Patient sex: M
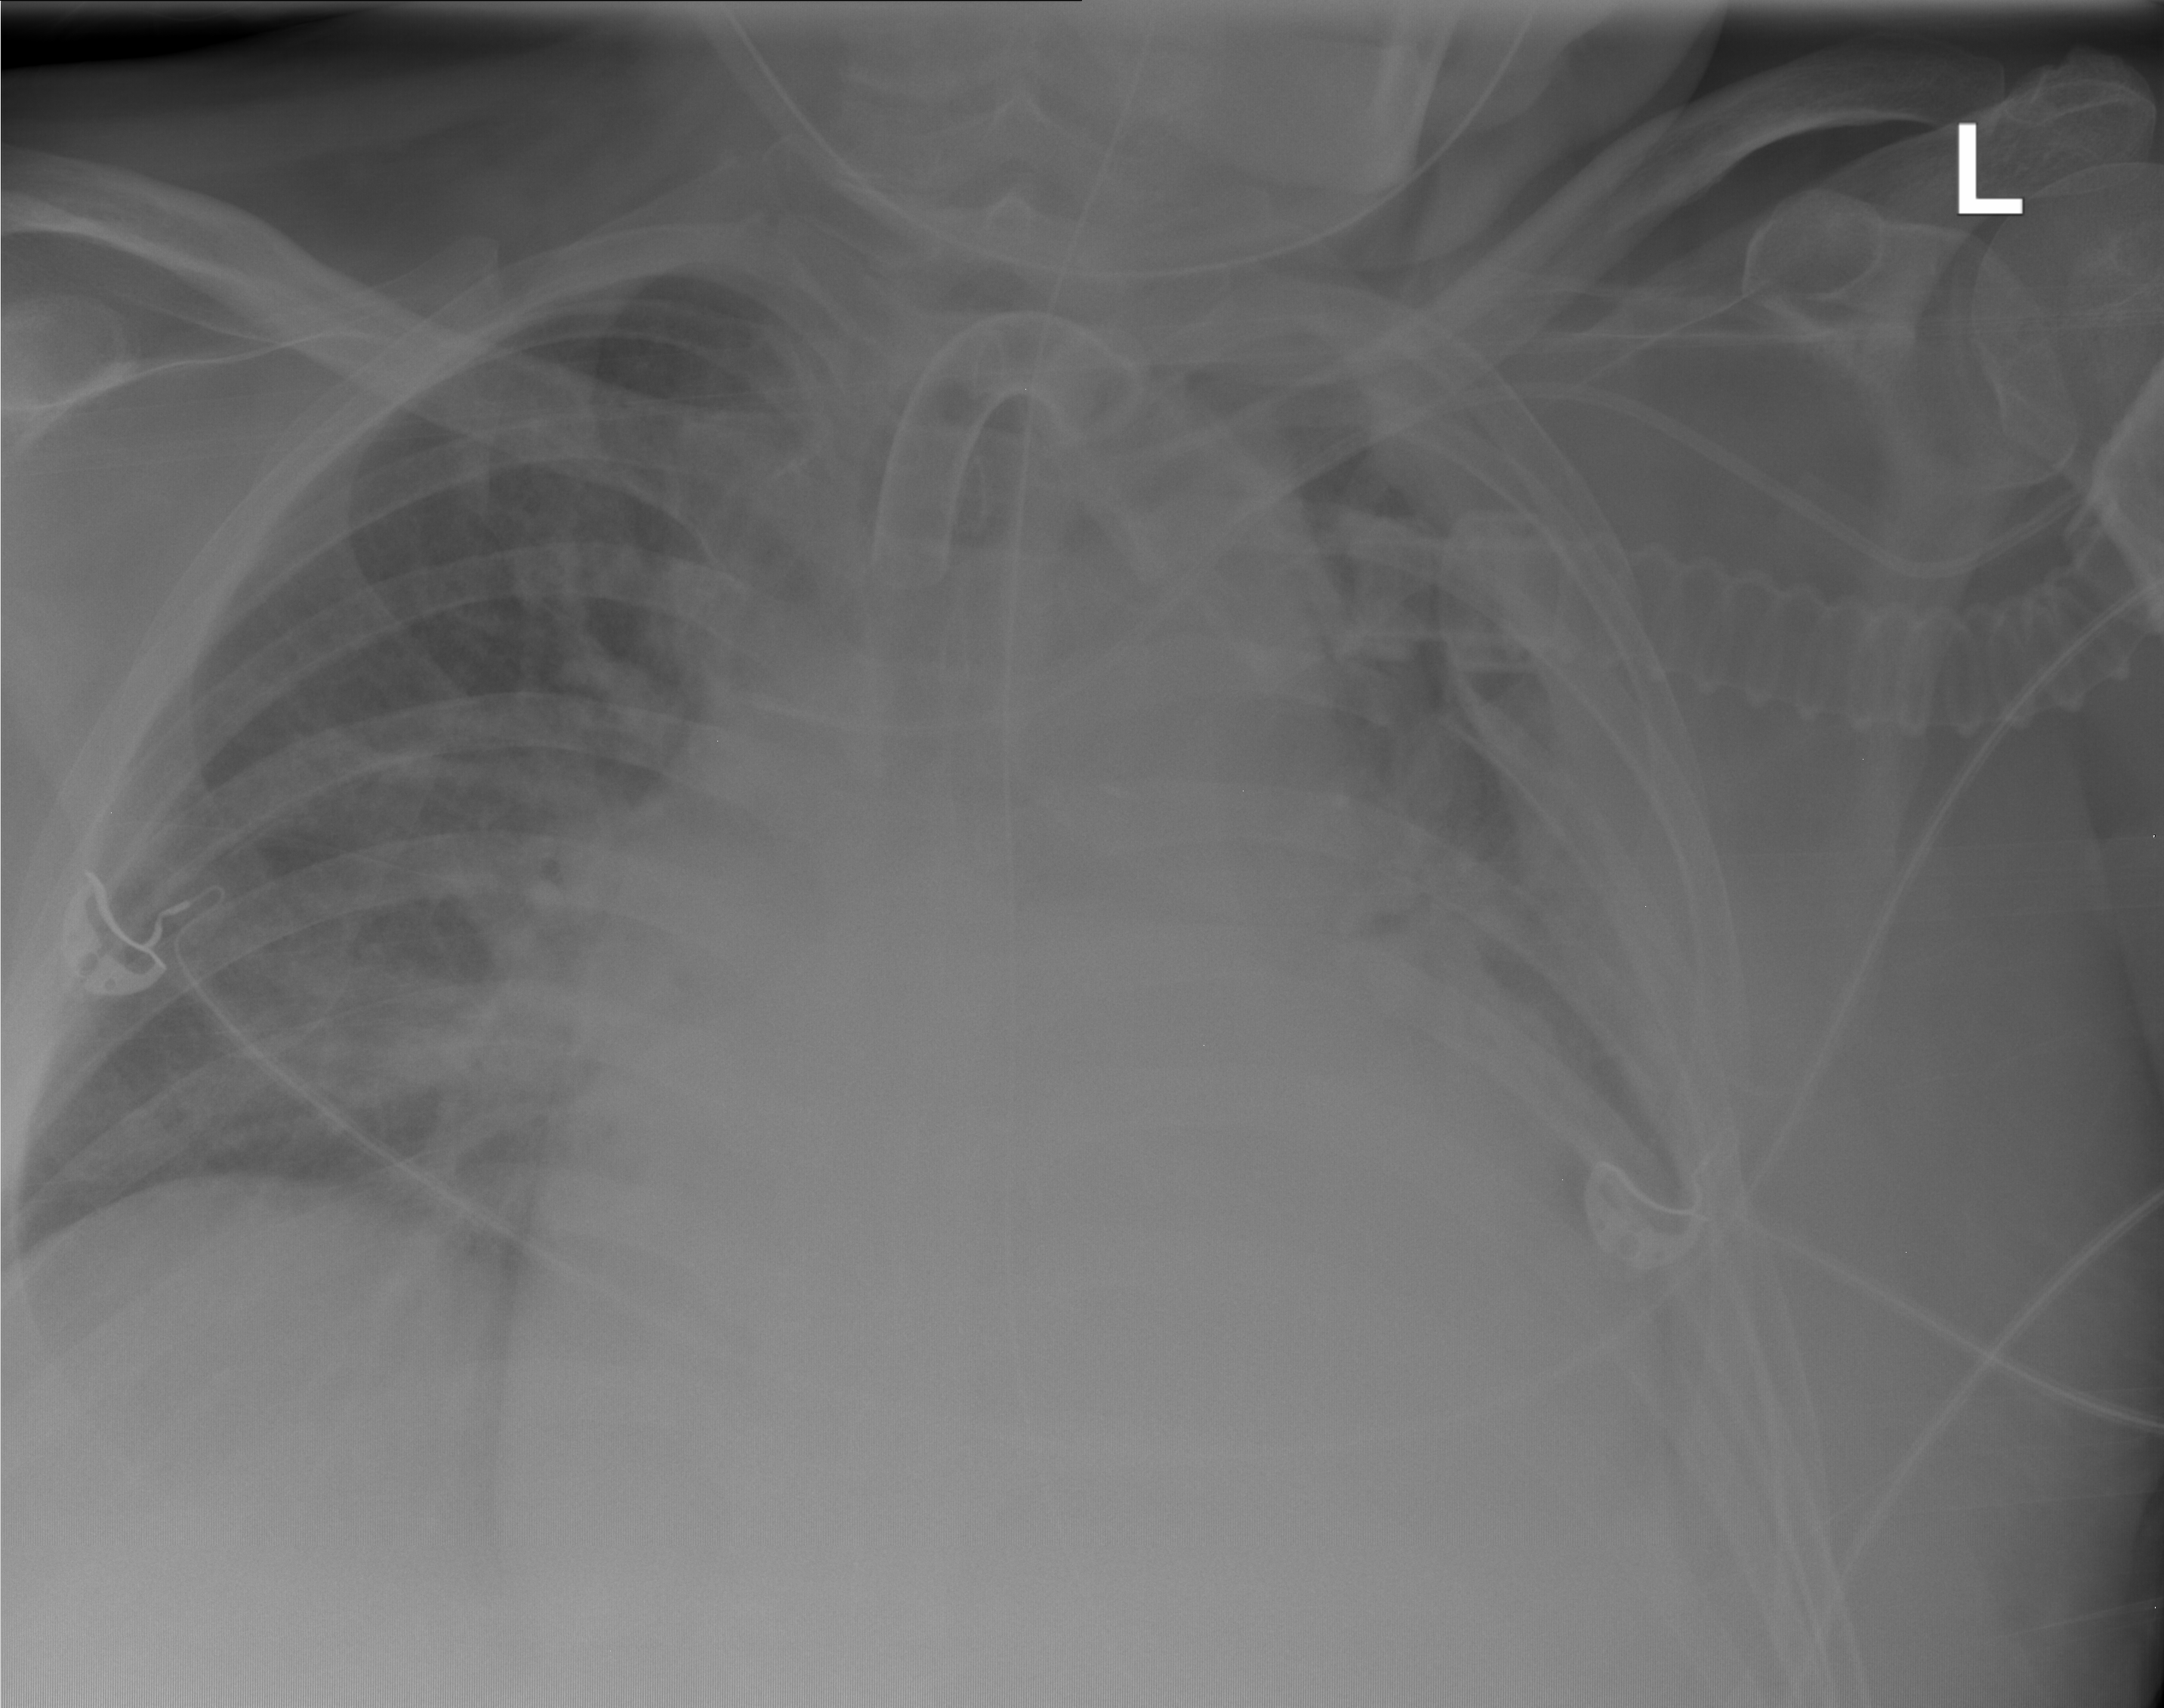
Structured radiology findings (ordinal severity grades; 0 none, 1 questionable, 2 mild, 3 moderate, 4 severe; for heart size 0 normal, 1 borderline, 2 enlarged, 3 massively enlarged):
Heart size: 3
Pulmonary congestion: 2
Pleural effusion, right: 2
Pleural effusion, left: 3
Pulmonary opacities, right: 2
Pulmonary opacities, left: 1
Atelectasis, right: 0
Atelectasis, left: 0